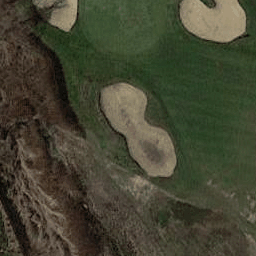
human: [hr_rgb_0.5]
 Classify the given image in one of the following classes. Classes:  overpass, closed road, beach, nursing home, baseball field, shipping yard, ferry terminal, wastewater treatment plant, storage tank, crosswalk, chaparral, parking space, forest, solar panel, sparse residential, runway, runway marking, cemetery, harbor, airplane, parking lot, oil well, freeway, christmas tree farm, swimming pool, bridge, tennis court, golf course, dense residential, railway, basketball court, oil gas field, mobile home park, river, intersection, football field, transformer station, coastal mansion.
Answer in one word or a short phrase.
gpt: golf course